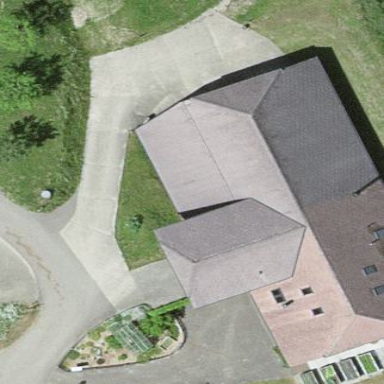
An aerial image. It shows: Farm building.